Question: Currently it is displayed as follows
'''
export PS1='${white}[ ] ${blue}\W:${red}$(__git_ps1)${white} \$ '
'''

I'd like to experiment with the same set up, but time displayed in the right most corner.
How can i modify my 'PS1' export for this to happen please?
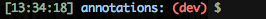
Answer: Don't think there's any way to right justify items on the prompt using 'PS1' in bash (pretty sure there's easy ways to do this in zsh though). You can try writing a function for the 'PROMPT_COMMAND' environment variable and have it print the time with right justify, something along the lines of:
'''
print_pre_prompt ()
{
TIME='date +%H:%M'
printf "\e[1;37m%$(($COLUMNS))s" "${TIME}"
}
PROMPT_COMMAND=print_pre_prompt
'''
Here, the '\e[1;37m' is the "white" color.